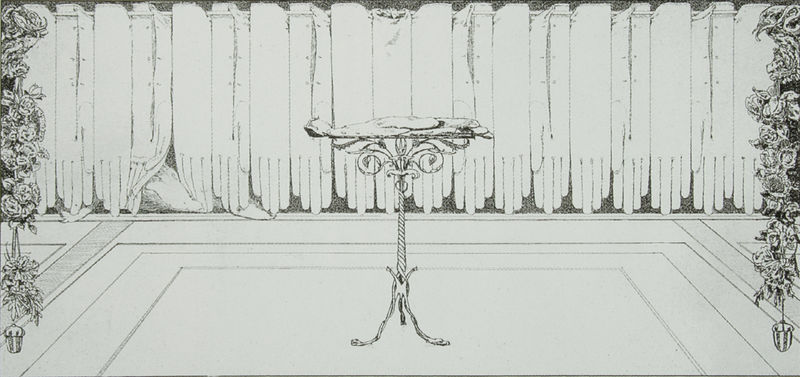
Titel: Phantasie über den Fund eines Handschuhs; 8.Ruhe
Künstler: Max Klinger
Standort: München
Institution: Staatliche Graphische Sammlung
Schlagwörter: blätter, hand, weiß, blume, blumen, finger, frau, grau, handschuh, handschuhe, mitte, raum, schmuck, schwarz, skizze, tisch, zeichnung, blüte, blüten, rosen, tier, muster, ornament, symbolismus, teppich, wand, falten, lang, leiche, tablett, hände, innenraum, tischbein, vorhang, boden, figur, schnur, stoff, bühne, girlande, pflanze, pflanzen, theater, rund, garten, maus, ranken, bein, papier, liegen, leine, grafik, graphik, klein, linien, laden, dekoration, karikatur, jugendstil, valloton, ornamente, verzierung, beistelltischchen, tischchen, metall, klinger, max klinger, liegend, halle, töpfe, schild, fuss, zentralperspektive, rückseite, traum, tischbeine, druck, druckgrafik, noir, plakat, entwurf, tischplatte, gedreht, bleistiftzeichnung, ranke, girlanden, verziert, vorderseite, geometrisch, drechseln, schnauze, schnüffeln, tapis, ständer, versteck, kulisse, aufgehängt, stange, fleurs, aufgebahrt, gravure, drehung, windung, dreifuss, fleur, beistelltisch, tischlein, gedrechselt, schlitz, guéridon, rideau, dessin, symétrie, rundtisch, ratte, eichel, crayon, table, feuilles, plante, tablette, eicheln, mystere, rankenmuster, vorhangstange, gant, auf dem tablett, aufgefädelt, beklemmend, bistrotisch, blumenampel, blumenampelk, eigenartig, fardine, finge, la dessert, schmiedeiserner ständer, verstck, sol, feuille, plantes, dali, parquet, surréalisme, vohrang, vitrine, handschuh vorhang, végétation, guirlande, guirlandes, 19ème, gland